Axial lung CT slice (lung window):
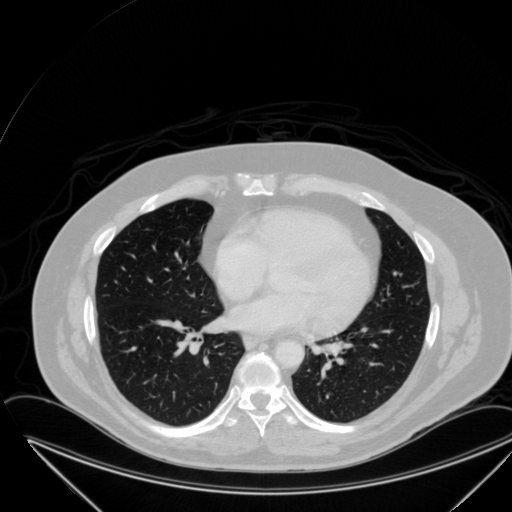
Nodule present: no